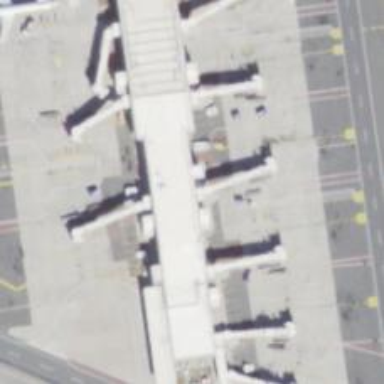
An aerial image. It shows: Airport gate.